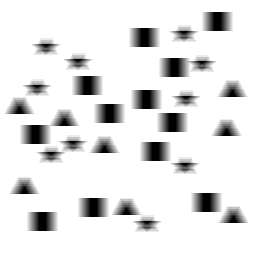
Squares: 12
Triangles: 8
Stars: 10
Total shapes: 30